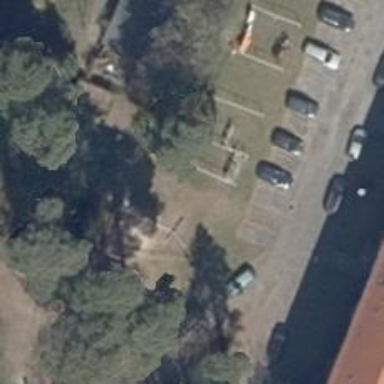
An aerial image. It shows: Playground area for leisure land.